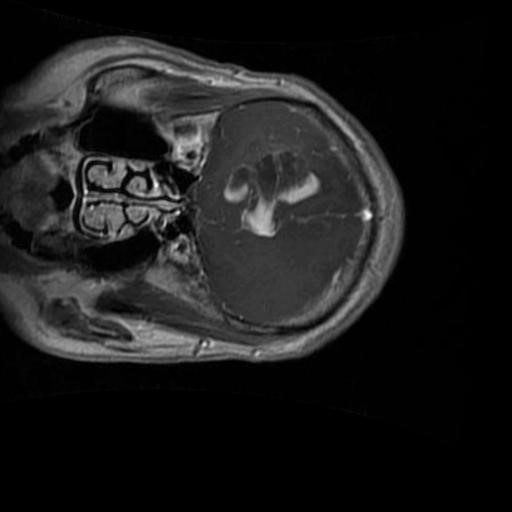
Label: brain_glioma